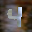
Label: 4